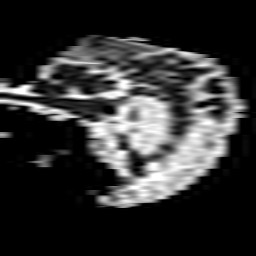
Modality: ADC
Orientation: sagittal
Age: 80
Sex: female
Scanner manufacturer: philips
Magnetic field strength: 3 T
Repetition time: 4.04 s
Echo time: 0.05933 s